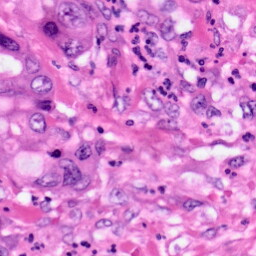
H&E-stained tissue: Pancreatic